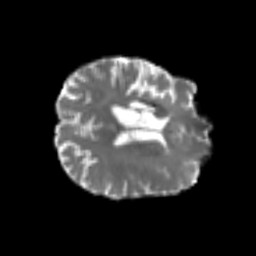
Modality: T2w
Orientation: axial
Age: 60
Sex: male
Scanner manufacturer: siemens
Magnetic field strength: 3 T
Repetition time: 4.999 s
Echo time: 0.07946 s